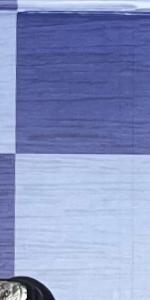
Label: Empty